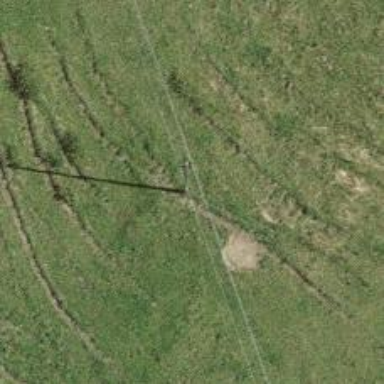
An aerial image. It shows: Utility pole in the area.